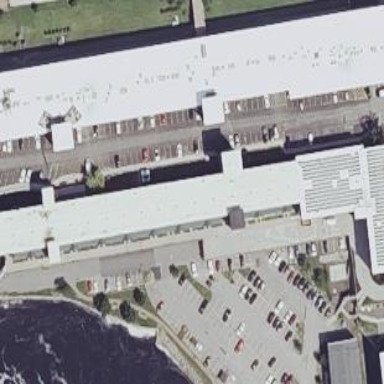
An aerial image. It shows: Commercial building.